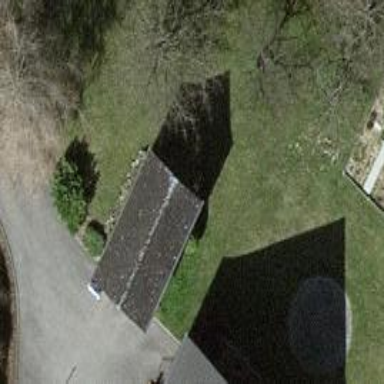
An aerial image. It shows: Garage.